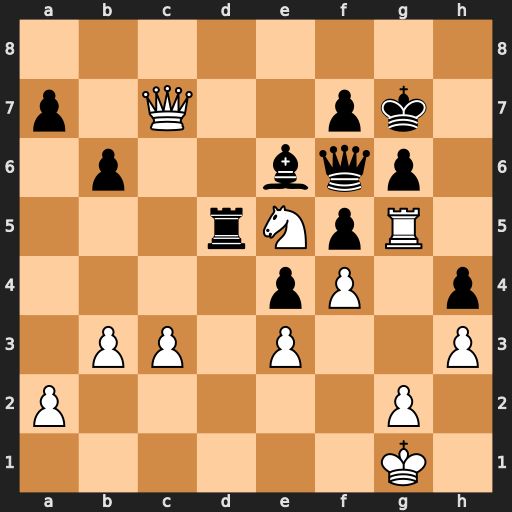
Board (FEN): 8/p1Q2pk1/1p2bqp1/3rNpR1/4pP1p/1PP1P2P/P5P1/6K1
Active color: w
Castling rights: -
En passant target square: -
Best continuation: Rxg6+ Qxg6 Nxg6